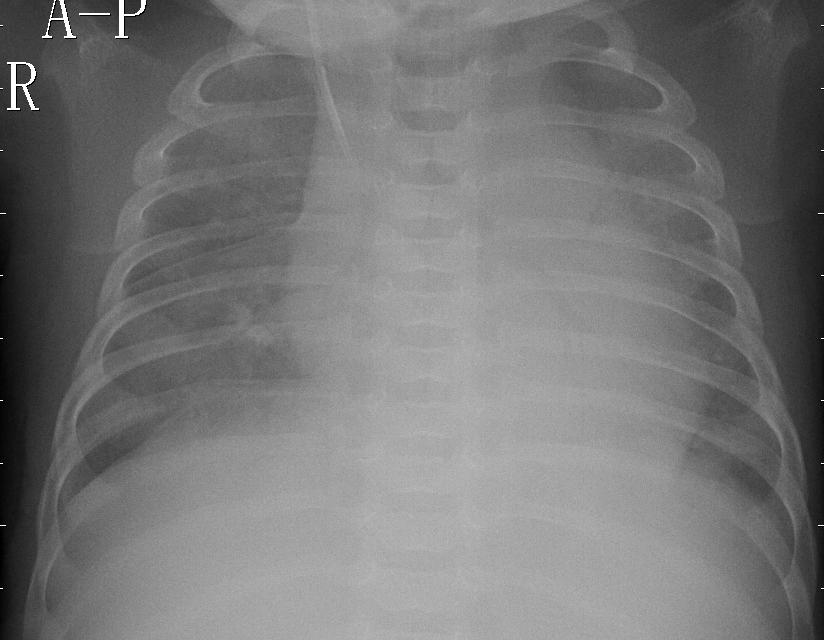
Diagnosis: PNEUMONIA